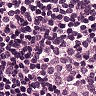
Metastatic tissue present: no